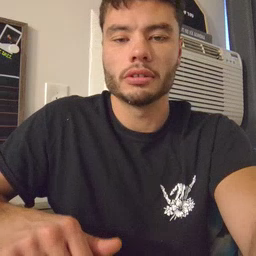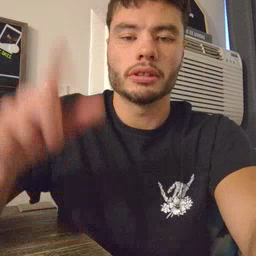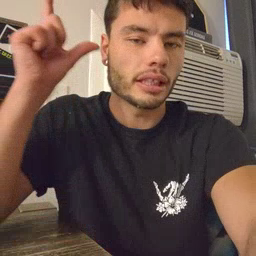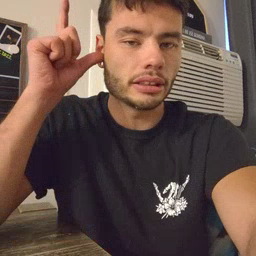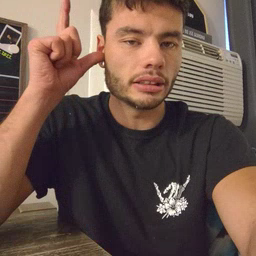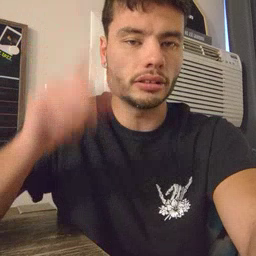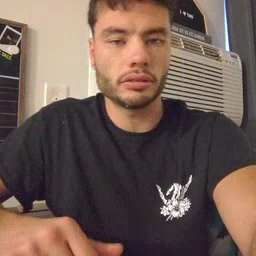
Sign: listen